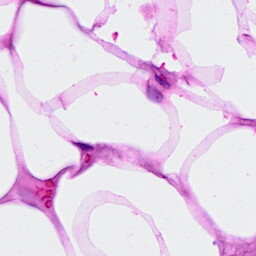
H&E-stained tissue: Breast